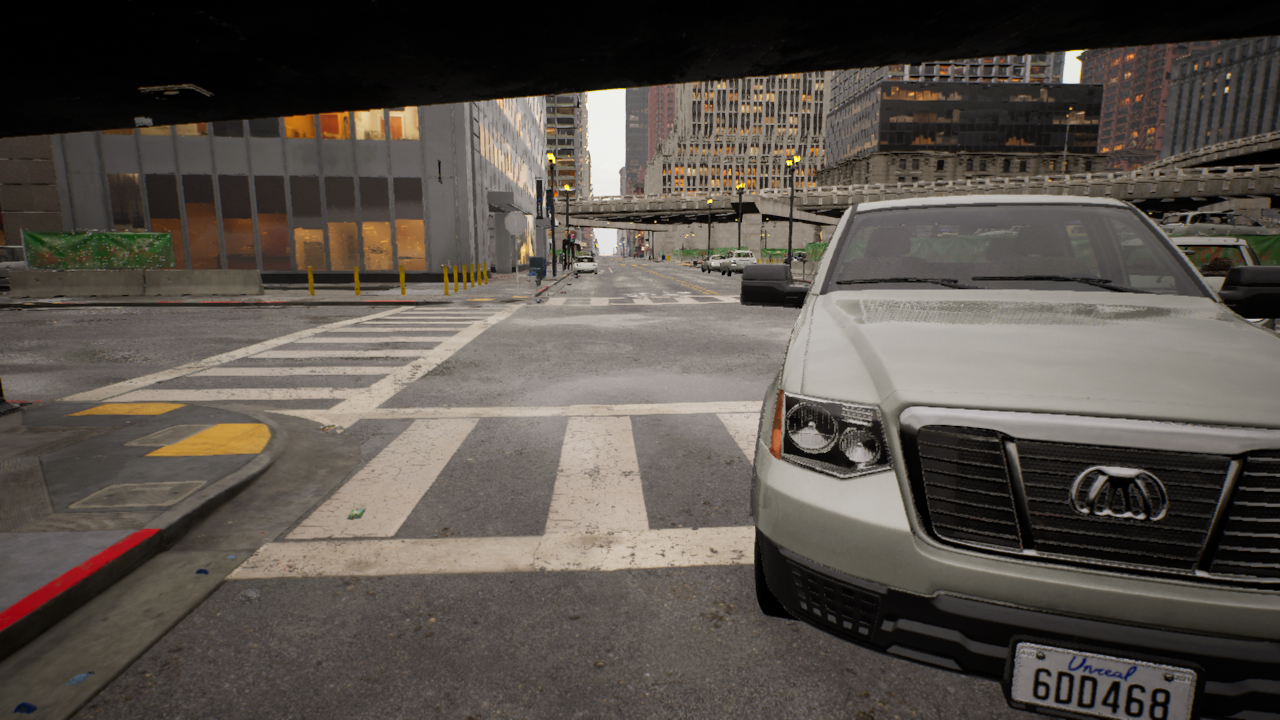
Venue: intersection
Lighting: golden hour
Vehicle rig: pickup